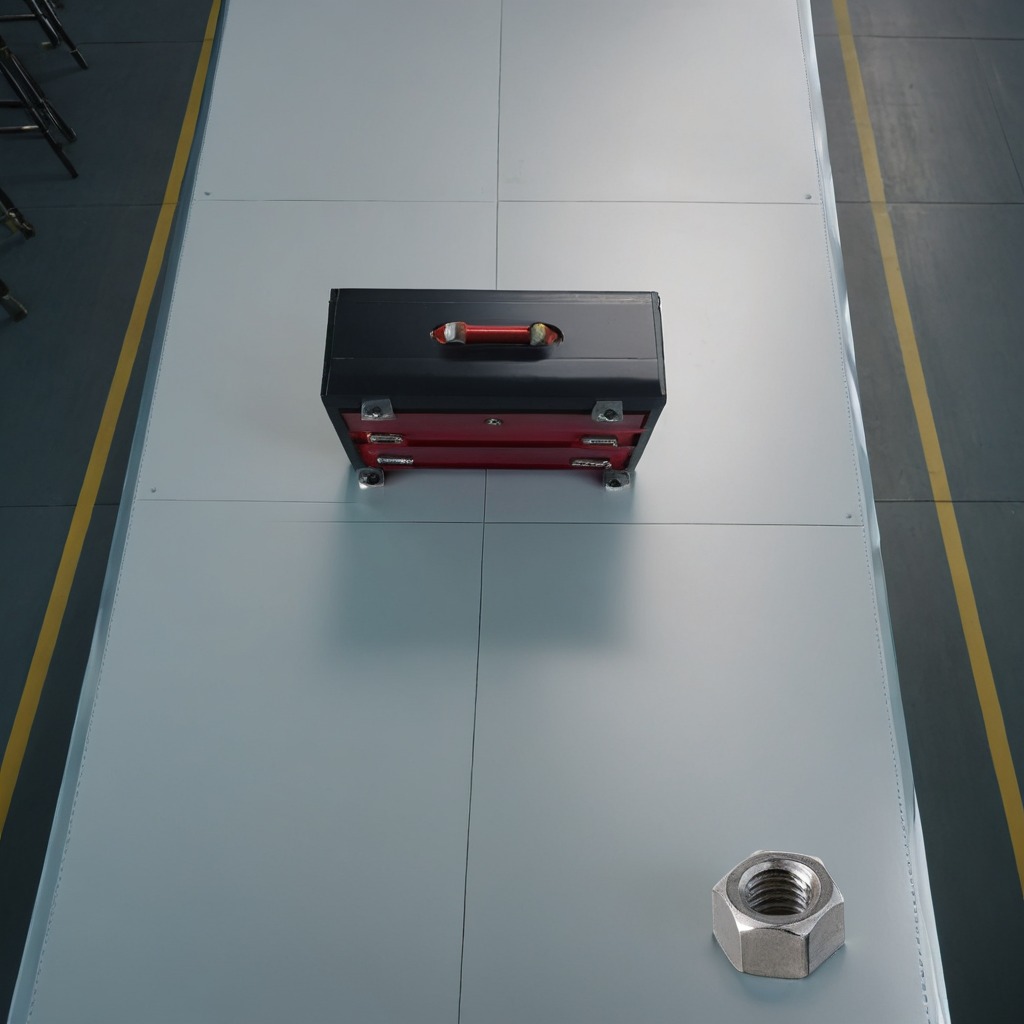
A metal nut is lying on the toolbox surface in an airplane hangar workshop.